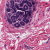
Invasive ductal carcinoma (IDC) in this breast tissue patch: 0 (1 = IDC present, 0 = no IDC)